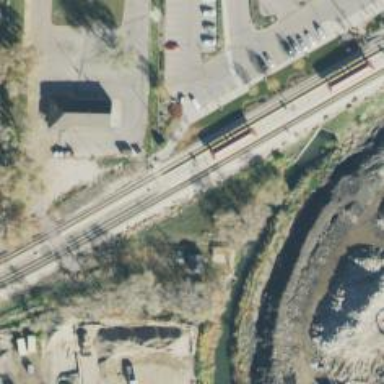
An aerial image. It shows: Railway crossing.